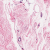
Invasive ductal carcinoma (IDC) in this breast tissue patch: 0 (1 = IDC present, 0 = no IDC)